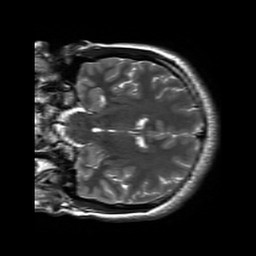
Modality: T2w
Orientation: coronal
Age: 27
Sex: female
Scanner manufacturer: siemens
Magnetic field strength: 3 T
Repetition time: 8.53 s
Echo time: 0.091 s